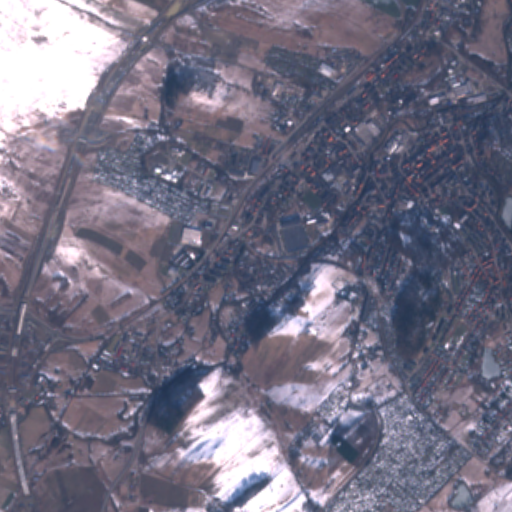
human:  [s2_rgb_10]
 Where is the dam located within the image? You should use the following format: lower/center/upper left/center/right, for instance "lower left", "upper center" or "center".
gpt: The dam is located in the lower left of the image.
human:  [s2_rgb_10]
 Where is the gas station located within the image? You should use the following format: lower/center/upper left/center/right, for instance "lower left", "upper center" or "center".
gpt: The gas station is located in the upper right of the image.
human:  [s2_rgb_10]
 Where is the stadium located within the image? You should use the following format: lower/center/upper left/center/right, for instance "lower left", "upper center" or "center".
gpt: The stadium is located in the lower right of the image.
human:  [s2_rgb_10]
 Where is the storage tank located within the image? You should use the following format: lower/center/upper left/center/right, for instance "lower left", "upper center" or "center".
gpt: The storage tank is located in the upper right of the image.
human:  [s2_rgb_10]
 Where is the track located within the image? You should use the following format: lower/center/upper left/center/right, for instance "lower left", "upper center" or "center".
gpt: The track is located in the lower right of the image.
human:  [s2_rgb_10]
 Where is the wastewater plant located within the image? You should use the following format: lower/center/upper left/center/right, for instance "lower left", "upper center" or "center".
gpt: The wastewater plant is located in the upper right of the image.
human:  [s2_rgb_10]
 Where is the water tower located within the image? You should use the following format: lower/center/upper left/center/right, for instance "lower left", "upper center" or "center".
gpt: The water tower is located in the upper right of the image.
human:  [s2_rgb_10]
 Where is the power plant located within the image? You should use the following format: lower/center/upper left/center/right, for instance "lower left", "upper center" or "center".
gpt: There is no power plant in the image.